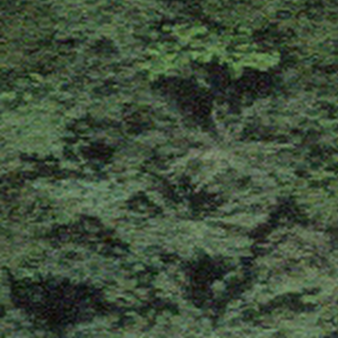
Label: other